Platform: macOS
Application: Chrome
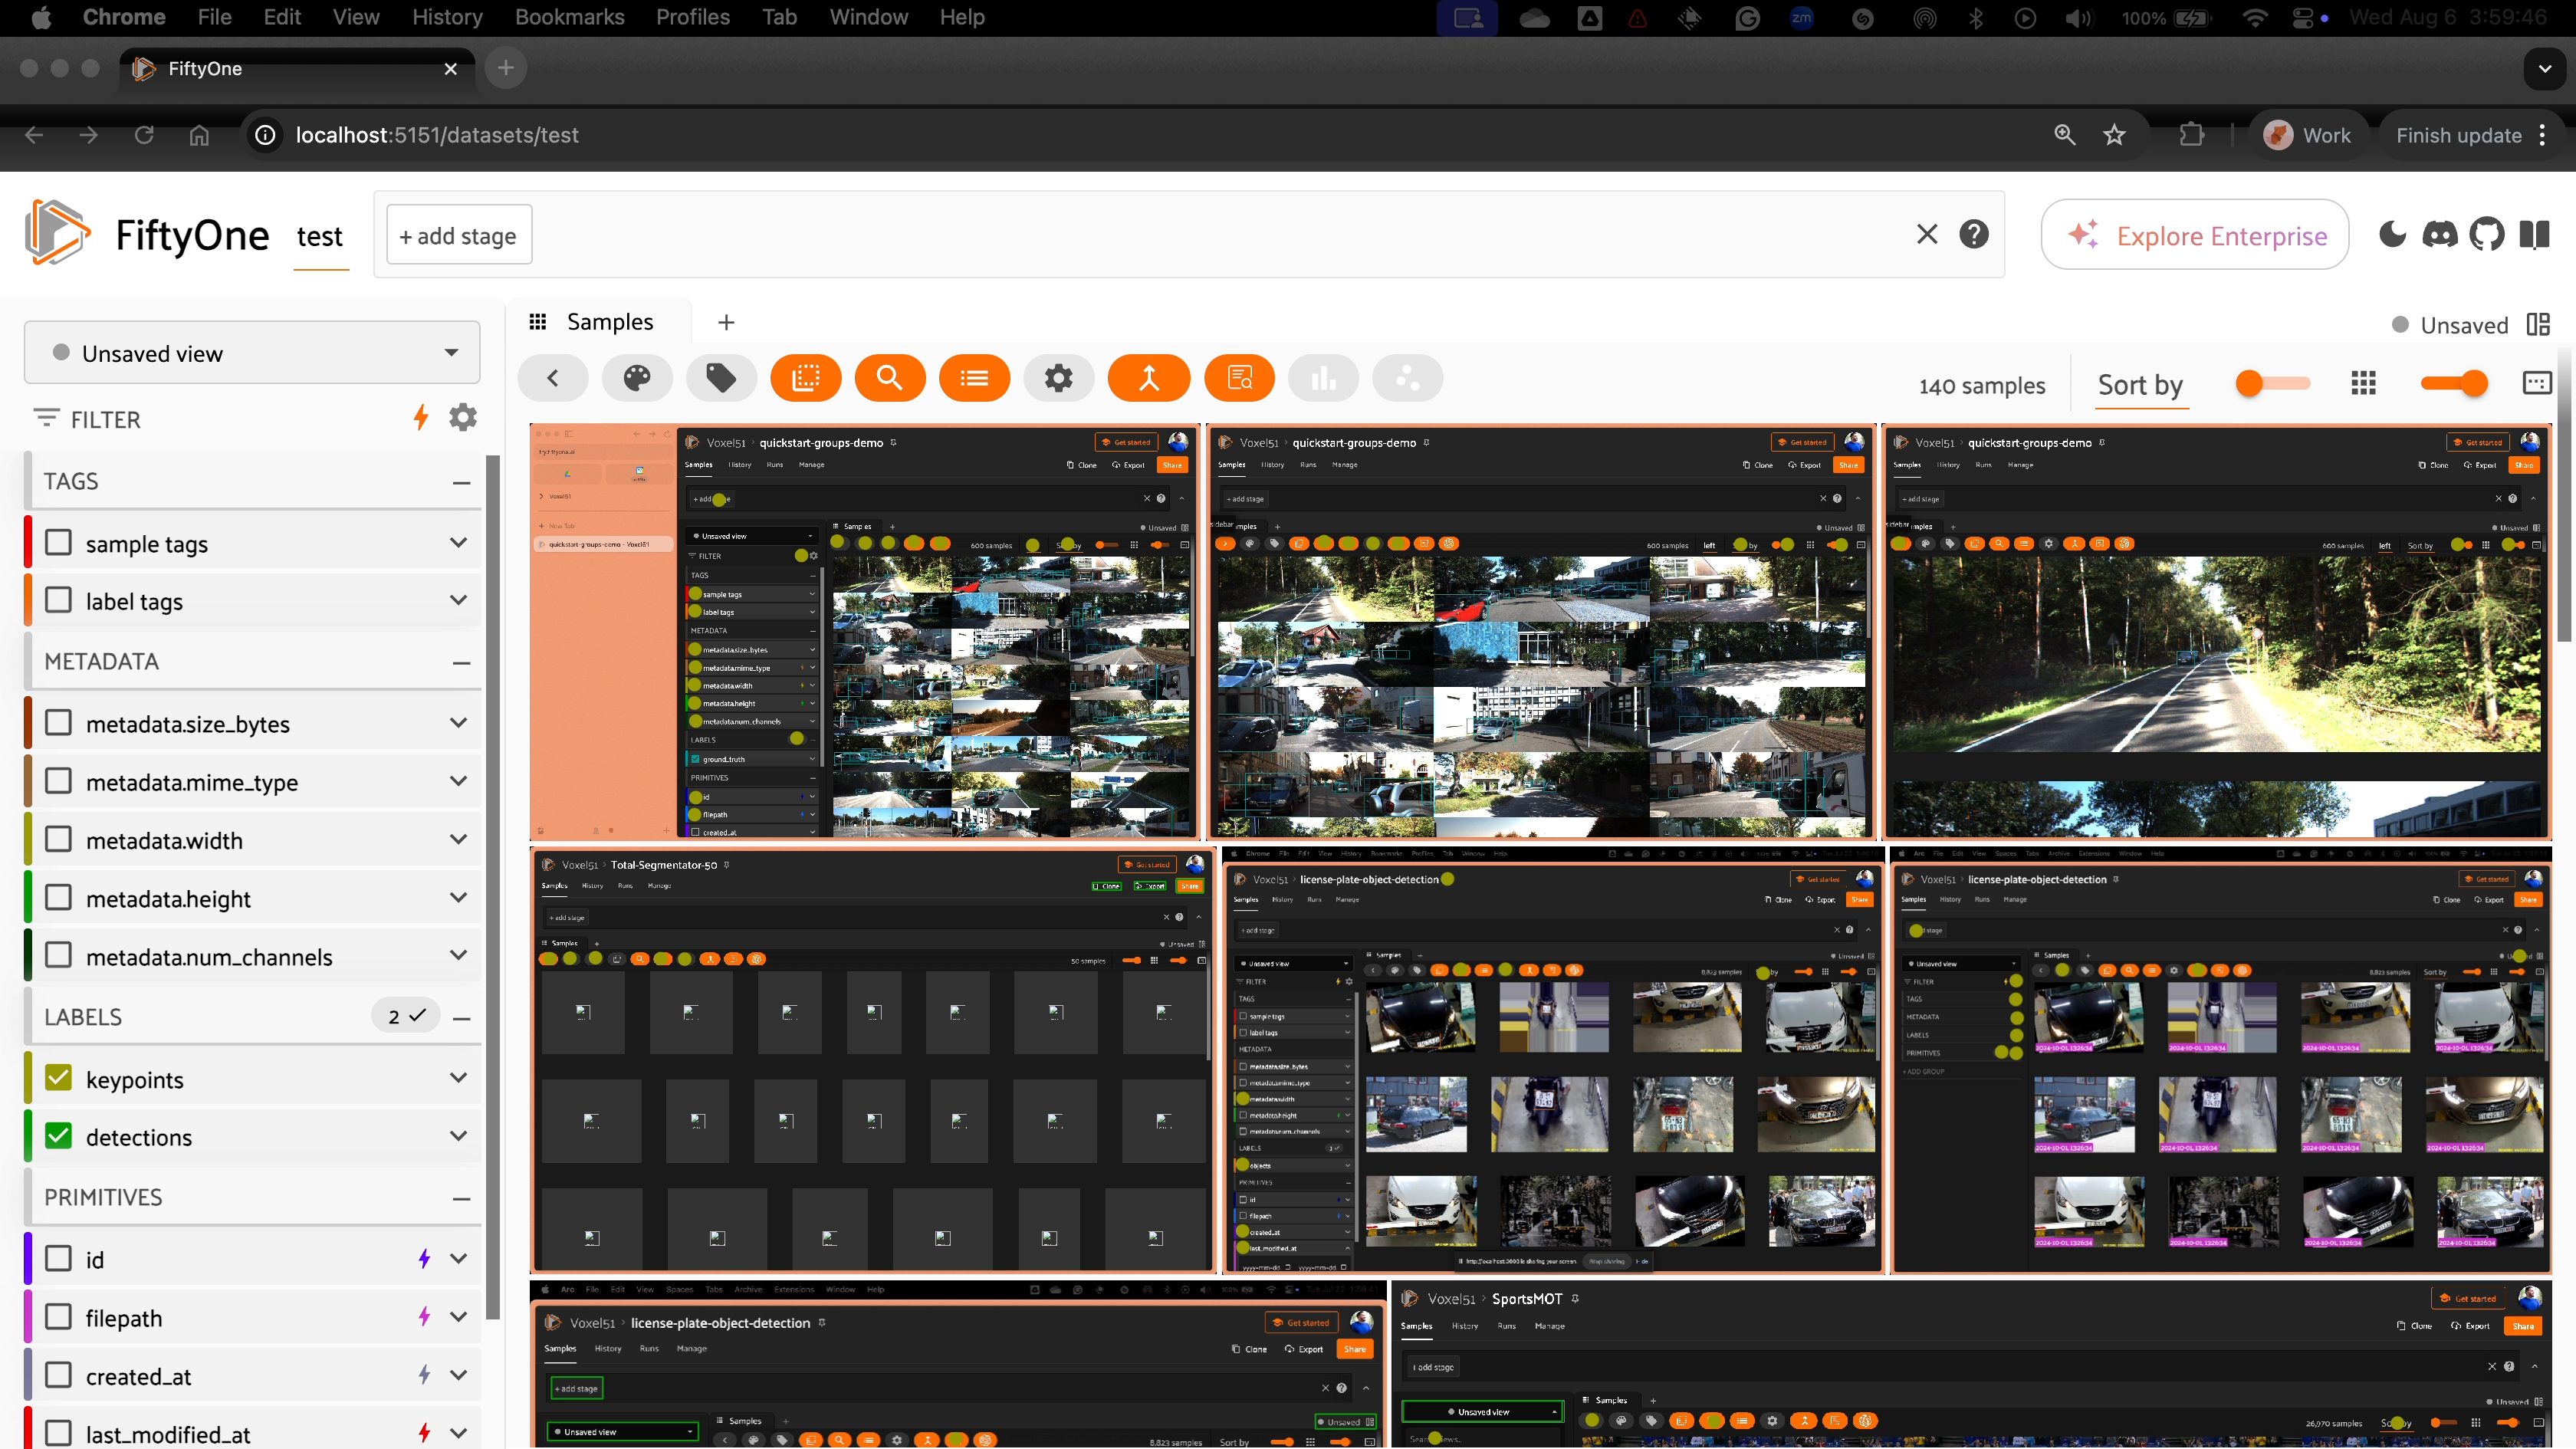
task_description: Minimize the primitives group in the sidebar
action_type: click
element_info: Icon
steps_since_start: 1